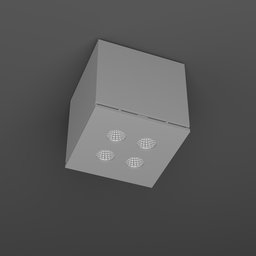
Label: lighting